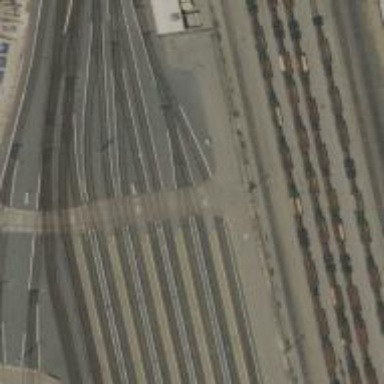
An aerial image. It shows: Railway level crossing.